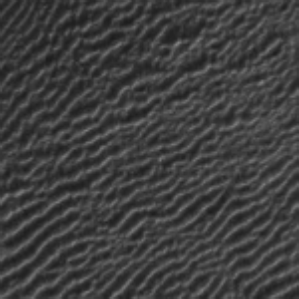
Label: frost